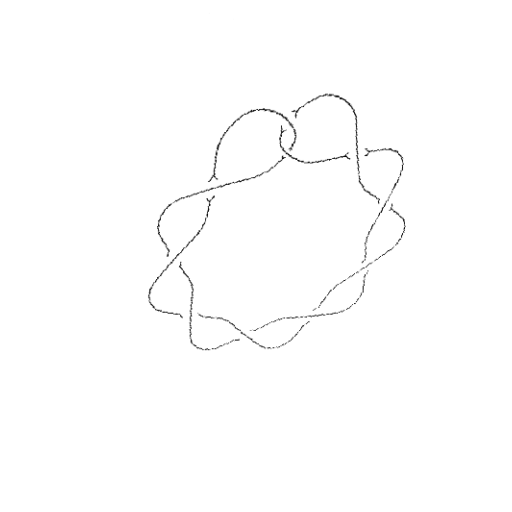
Crossing number: 10